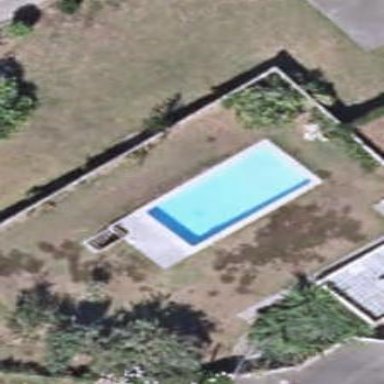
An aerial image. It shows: Swimming pool located in leisure land.